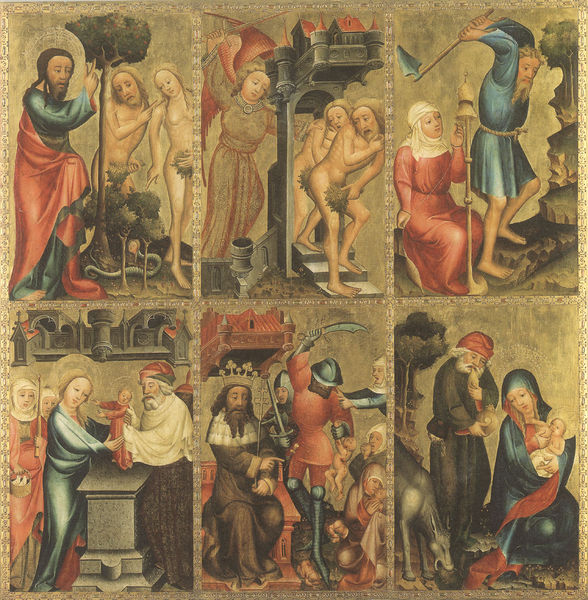
Titel: Hochaltar von St. Petri (früher “Grabower Altar” genannt)
Künstler: Meister Bertram von Minden
Institution: Hamburg, Kunsthalle
Schlagwörter: baum, gott, frauen, stadt, männer, rot, feld, kirche, geistlicher, gotik, krone, arbeit, kinder, engel, hart, treppe, könig, adam, eva, paradies, burg, soldat, schlange, ritter, rüstung, heiligenschein, jesus, mittelalter, priester, maria, vertreibung, erzengel, adam und eva, ermorden, aureole, josef, michael, zyklus, raphael, schweiß, adma, meister bertram